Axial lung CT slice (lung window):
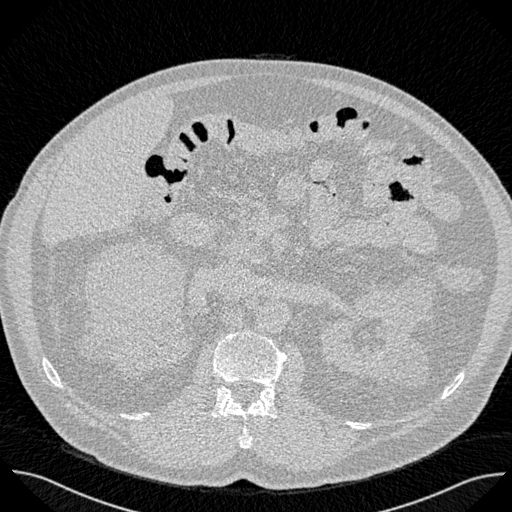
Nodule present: no